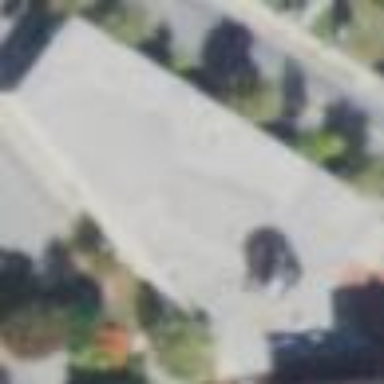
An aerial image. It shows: Multi-storey parking building attached to motel.